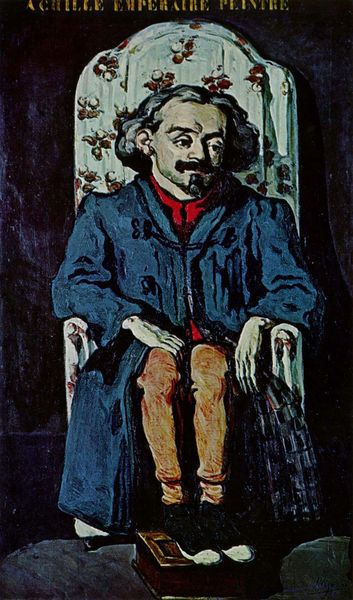
Titel: Porträt des Achille Emperaire
Künstler: Paul Cézanne
Standort: Paris
Institution: Musée d'Orsay
Schlagwörter: blau, dunkel, fuß, gemälde, hand, kopf, körper, mann, schatten, weiß, gelb, ocker, sitzen, blume, blumen, braun, fenster, finger, glas, grau, haar, hell, hintergrund, holz, kariert, licht, mund, nase, ohr, orange, raum, schwarz, stirn, stuhl, stützen, zimmer, blick, blüten, rot, beige, malerei, mode, muster, ornament, rock, teppich, alt, bart, hemd, hose, jacke, schnurrbart, wand, arm, arme, augen, blass, falten, kragen, mensch, sockel, trauer, bildnis, blicken, hals, herr, hände, innenraum, portrait, porträt, rückenlehne, öl, einsamkeit, einsam, boden, auge, haare, interieur, mantel, pose, sessel, sitzend, stoff, stoffe, decke, person, frontal, kinn, kontrast, locke, locken, ohren, rosa, scheitel, schultern, traurig, beine, bein, füße, schrift, wangen, wohnzimmer, ecke, lehne, sitz, schuhe, hosen, farben, mauer, farbe, lila, klein, hocker, schemel, lehnen, könig, thron, karikatur, schnäuzer, bezug, falte, polster, schnurbart, homme, moustache, trurig, hausmantel, morgenmantel, socke, socken, bauch, plinthe, allein, nachdenklich, wange, ölfarbe, augenbraue, ellenbogen, knie, nachdenken, gehrock, kinnbart, schnauzbart, schnauzer, ziegenbart, skepsis, bemalt, oben, gemustert, wände, posen, karos, strümpfe, tusche, greis, buch, lehnstuhl, traurigkeit, beeren, künstler, text, buchstaben, witzig, beschriftung, überschrift, kittel, koloriert, kiste, schachtel, herrscher, fußbank, schuh, palette, spitzbart, cover, armlehnen, geblümt, farb, mauern, unterhose, strumpfhose, müde, andacht, assis, bleich, müdigkeit, alleine, hausrock, gamaschen, pullover, cézanne, peinture, kästchen, main, hausschuhe, bleu, roi, box, sourire, fauteuil, trône, morgenrock, blauer mantel, biebel, weisse haare, schemmel, vieux, zusammengesunken, tableau, polstersessel, weisshaarig, portail, turnschuhe, livre, galoschen, leggins, depression, hise, schämel, pantalon, nasenbart, melankolisch, patschen, chaussures, regard, achille empereire, farbeb, leggings, lehnstuhlmöbel, mark twain, melancolie, msuert, plintre, stjoff, siege, tuenschuhe, sneakers, poirträt, #ludwig, sesselmantel, porträtsessel, schlapfen, manteau bleu, fonrtal